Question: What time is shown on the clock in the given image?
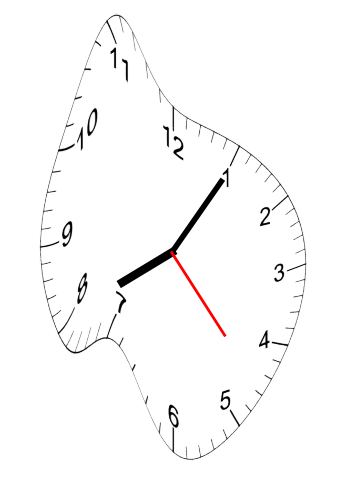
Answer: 08:05:23